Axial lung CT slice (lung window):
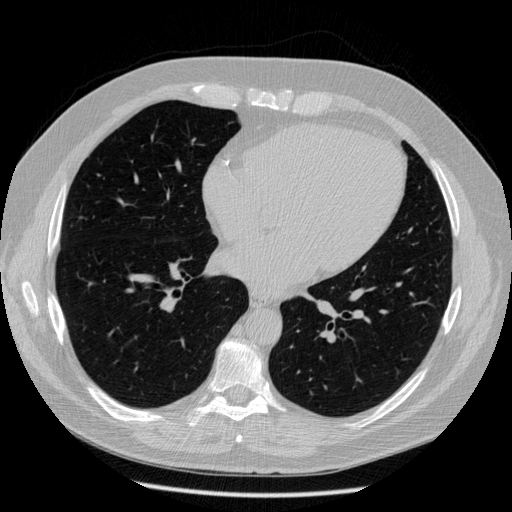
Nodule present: no